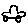
Label: car